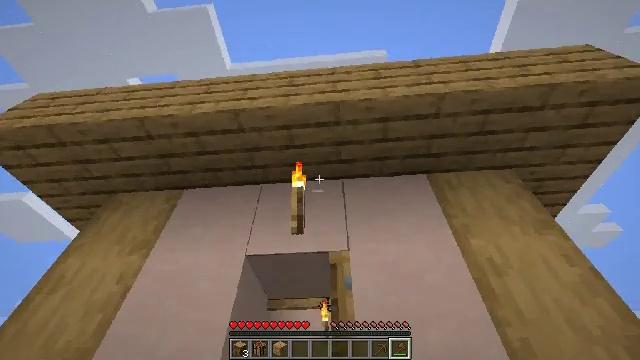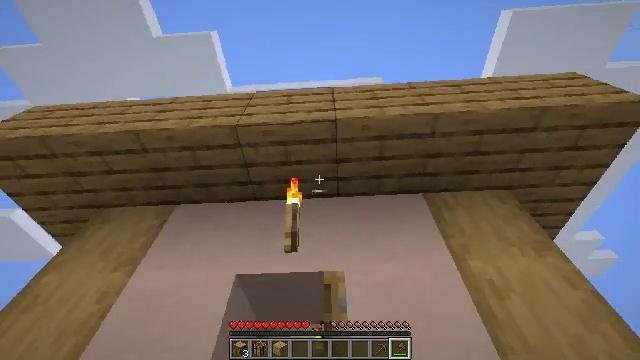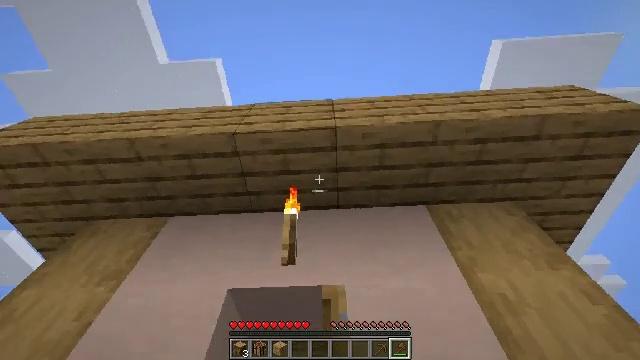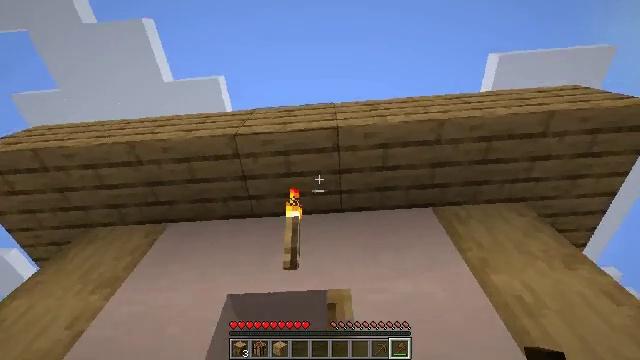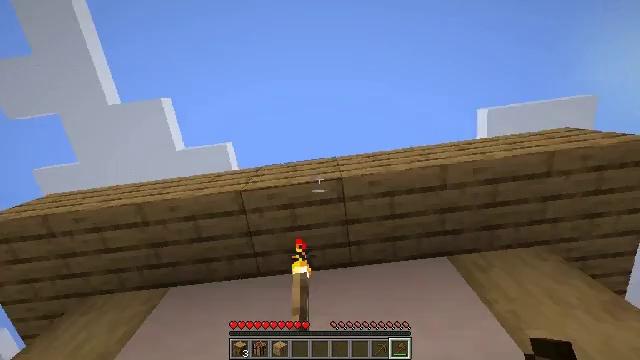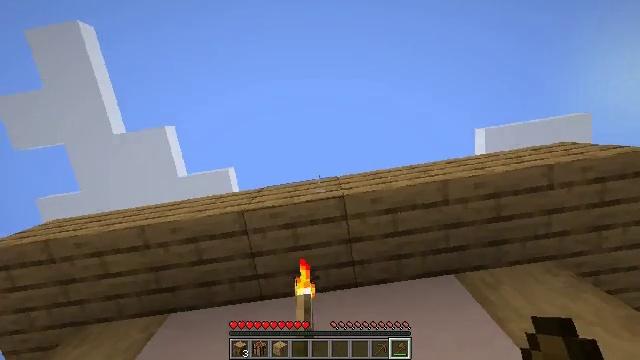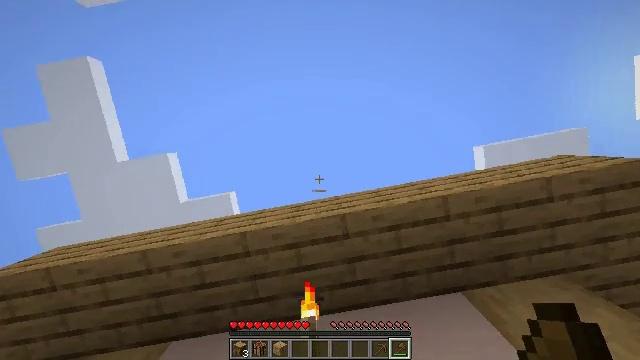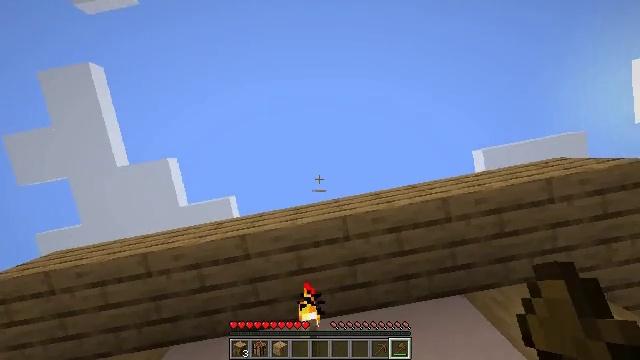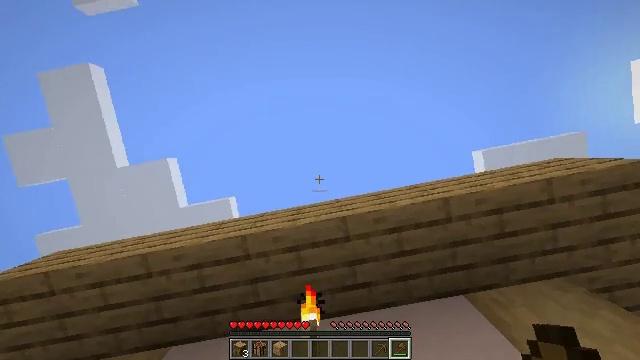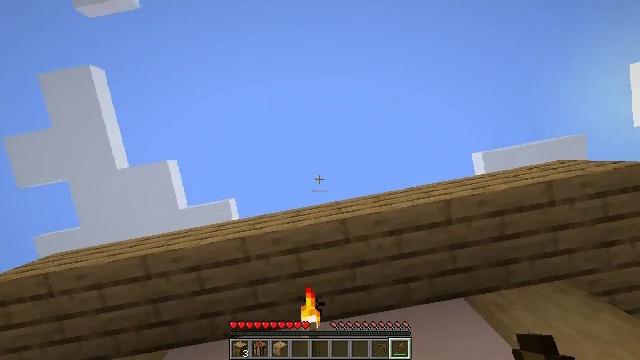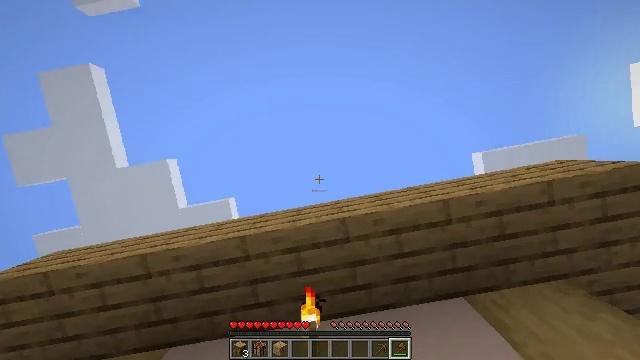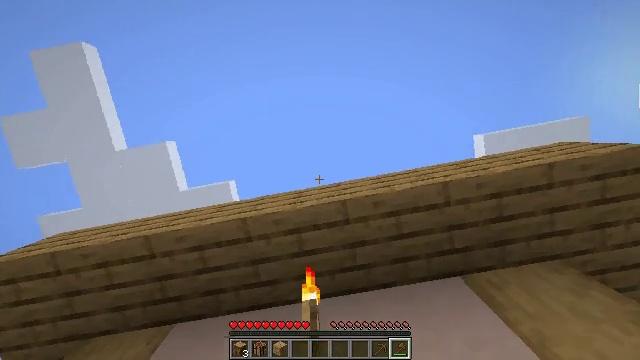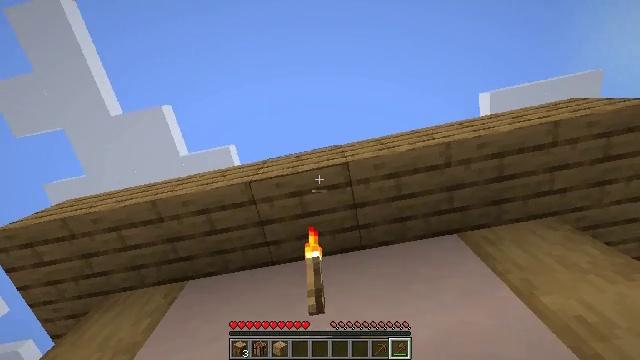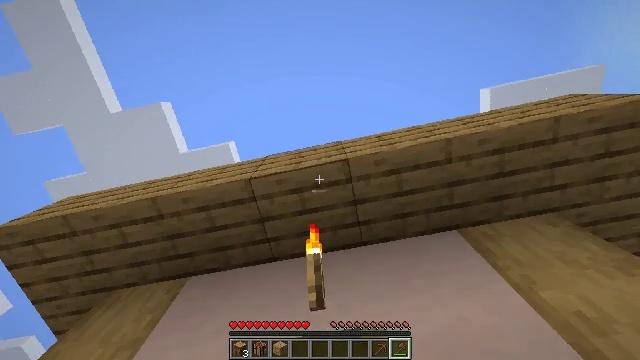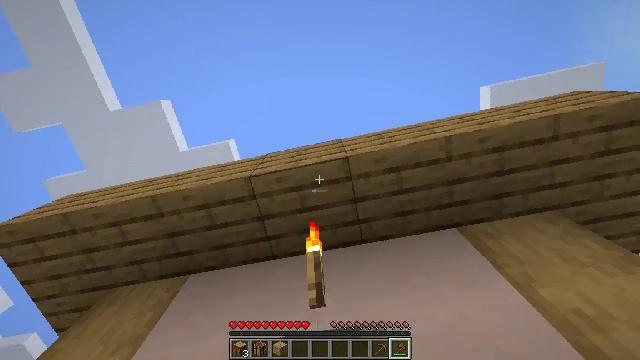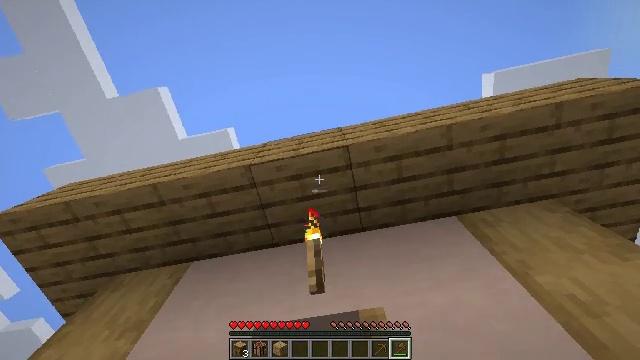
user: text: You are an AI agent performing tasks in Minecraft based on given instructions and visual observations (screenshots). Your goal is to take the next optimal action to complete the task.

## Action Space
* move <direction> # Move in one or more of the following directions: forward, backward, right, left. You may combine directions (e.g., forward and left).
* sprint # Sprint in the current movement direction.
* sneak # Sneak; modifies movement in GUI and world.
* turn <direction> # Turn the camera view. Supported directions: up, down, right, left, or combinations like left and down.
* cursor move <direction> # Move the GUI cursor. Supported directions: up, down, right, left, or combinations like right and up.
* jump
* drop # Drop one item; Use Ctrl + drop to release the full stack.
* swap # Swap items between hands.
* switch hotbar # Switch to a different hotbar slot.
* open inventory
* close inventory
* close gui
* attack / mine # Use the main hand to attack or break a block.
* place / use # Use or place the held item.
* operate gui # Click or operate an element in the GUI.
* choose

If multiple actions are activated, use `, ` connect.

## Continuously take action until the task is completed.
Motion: motion action
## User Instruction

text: Gather some oak planks.
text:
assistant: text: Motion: move forward, turn right and up
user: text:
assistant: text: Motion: turn up
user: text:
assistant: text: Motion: turn up
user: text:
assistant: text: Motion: turn left and up
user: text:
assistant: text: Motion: turn left and up
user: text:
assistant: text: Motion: turn left and up
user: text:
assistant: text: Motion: no_op
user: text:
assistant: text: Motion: attack / mine
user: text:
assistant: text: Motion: attack / mine
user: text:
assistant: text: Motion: attack / mine
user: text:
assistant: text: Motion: turn down, attack / mine
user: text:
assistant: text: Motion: turn left and down, attack / mine
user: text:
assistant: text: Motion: attack / mine
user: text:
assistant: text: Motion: attack / mine
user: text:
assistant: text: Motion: turn down, attack / mine
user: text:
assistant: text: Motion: attack / mine
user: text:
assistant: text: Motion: attack / mine
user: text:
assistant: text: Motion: attack / mine
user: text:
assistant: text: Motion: attack / mine
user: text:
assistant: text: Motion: attack / mine
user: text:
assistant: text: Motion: attack / mine
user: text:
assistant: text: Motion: attack / mine
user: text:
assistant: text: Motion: attack / mine
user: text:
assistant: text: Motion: attack / mine
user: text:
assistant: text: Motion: attack / mine
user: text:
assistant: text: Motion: attack / mine
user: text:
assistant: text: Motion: attack / mine
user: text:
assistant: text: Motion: attack / mine
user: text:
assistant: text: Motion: attack / mine
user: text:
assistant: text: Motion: attack / mine